Aerial crown-view tile of a tropical tree (Barro Colorado Island, Panama), acquired 20250818:
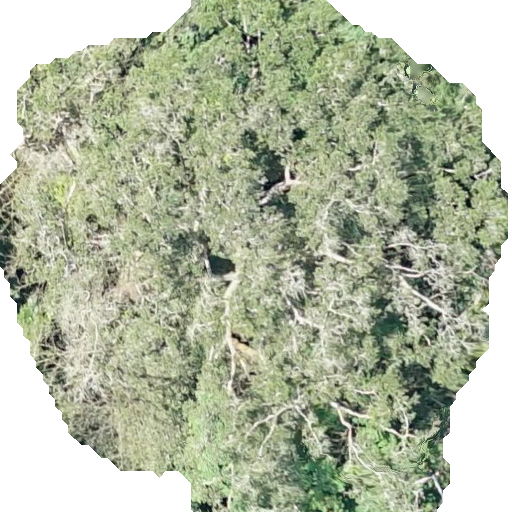
Species: Brosimum alicastrum
GBIF accepted scientific name: Brosimum alicastrum
Crown area: 308.992 m²